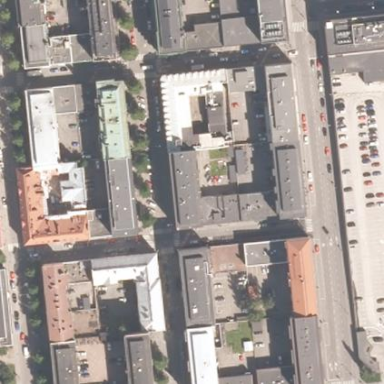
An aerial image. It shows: Residential area on city block.